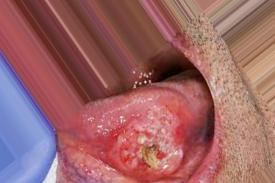
Condition: Mouth Ulcer